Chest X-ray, PA view. Patient: 30 years old, sex F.
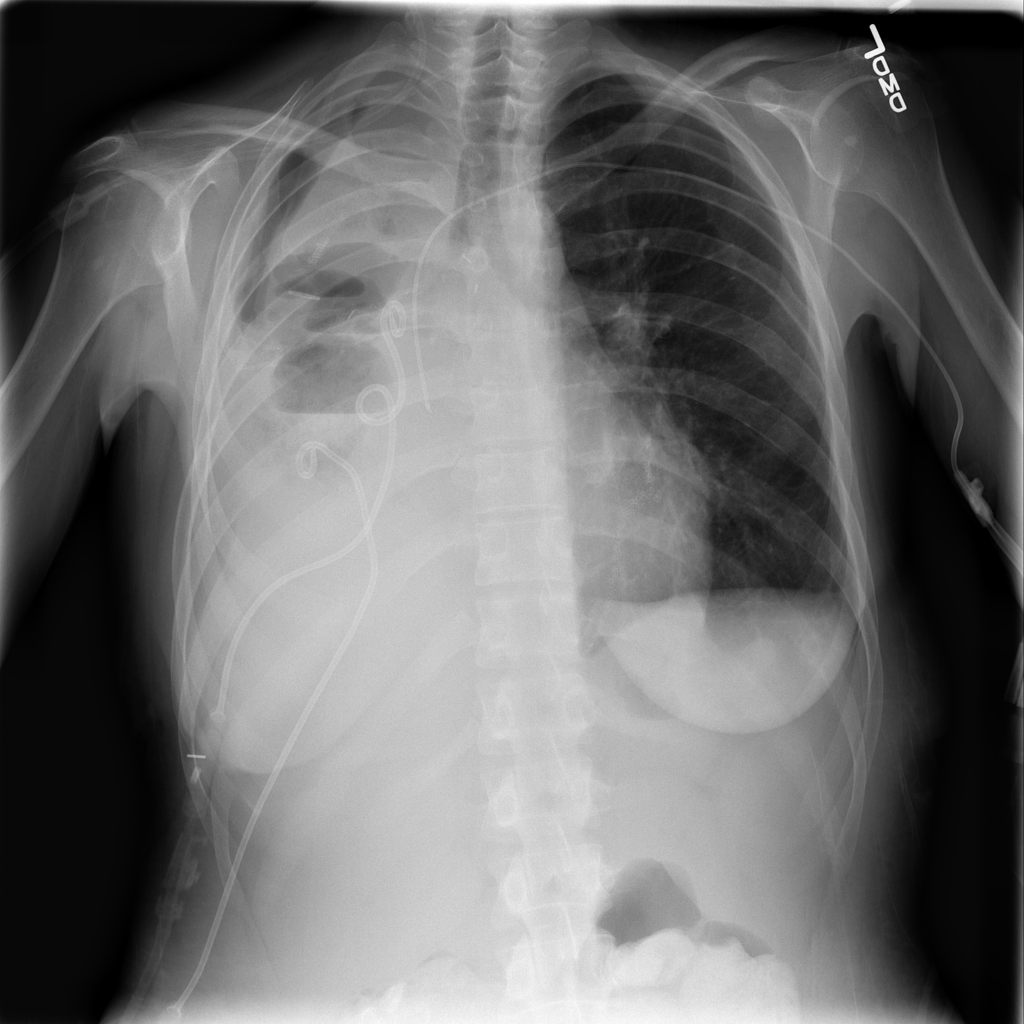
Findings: No Finding